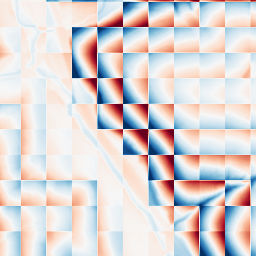
Category: wavelet
Decomposition family: wavelet_biorthogonal
Decomposition parameters: wavelet: bior1.3
level: 5
Upsampling method: cubic_mitchell
Upsampling parameters: scale: 4
Upsampling scale: 4